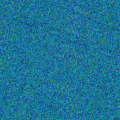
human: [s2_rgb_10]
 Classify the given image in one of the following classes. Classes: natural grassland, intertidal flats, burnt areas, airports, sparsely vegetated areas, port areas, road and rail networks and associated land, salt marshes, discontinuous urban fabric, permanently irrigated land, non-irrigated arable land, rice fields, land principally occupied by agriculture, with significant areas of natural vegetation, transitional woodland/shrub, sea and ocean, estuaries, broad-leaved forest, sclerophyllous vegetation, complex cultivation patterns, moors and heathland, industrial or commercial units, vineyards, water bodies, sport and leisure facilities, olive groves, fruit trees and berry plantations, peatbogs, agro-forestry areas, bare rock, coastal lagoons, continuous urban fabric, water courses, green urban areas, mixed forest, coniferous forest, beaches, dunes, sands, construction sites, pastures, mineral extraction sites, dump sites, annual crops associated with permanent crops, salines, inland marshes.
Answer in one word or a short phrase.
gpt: sea and ocean